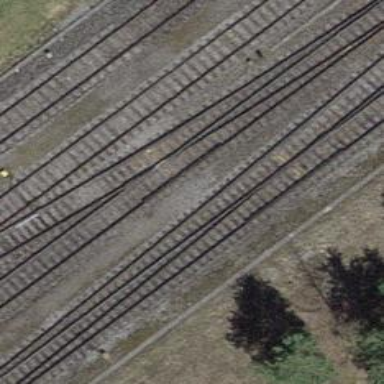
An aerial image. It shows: Rail siding with electrified tracks using contact line.